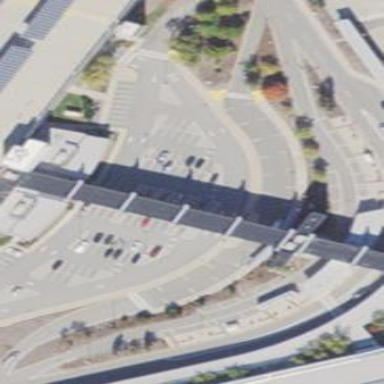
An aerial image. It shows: Paved parking area.